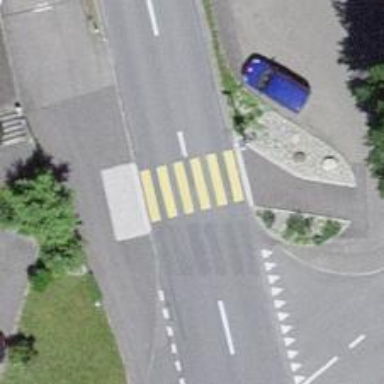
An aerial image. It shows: Uncontrolled zebra crossing on the road.